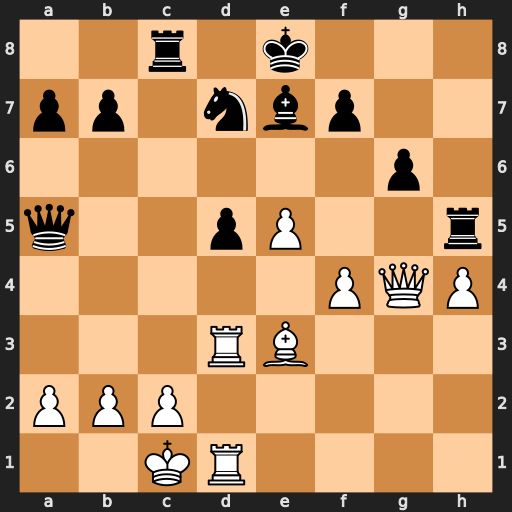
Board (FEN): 2r1k3/pp1nbp2/6p1/q2pP2r/5PQP/3RB3/PPP5/2KR4
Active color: w
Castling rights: -
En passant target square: -
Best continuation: Rxd5 Qc7 Qxd7+ Qxd7 Rxd7